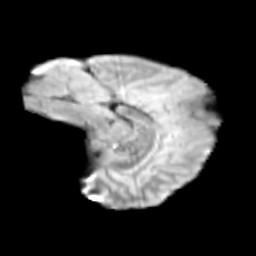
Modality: T2w
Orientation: sagittal
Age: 12
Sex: male
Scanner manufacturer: siemens
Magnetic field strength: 3 T
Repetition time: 3.8 s
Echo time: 0.07 s